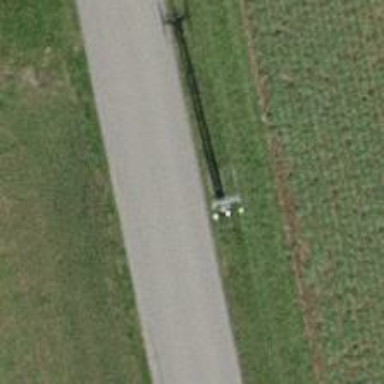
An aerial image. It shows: Power pole.